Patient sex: M
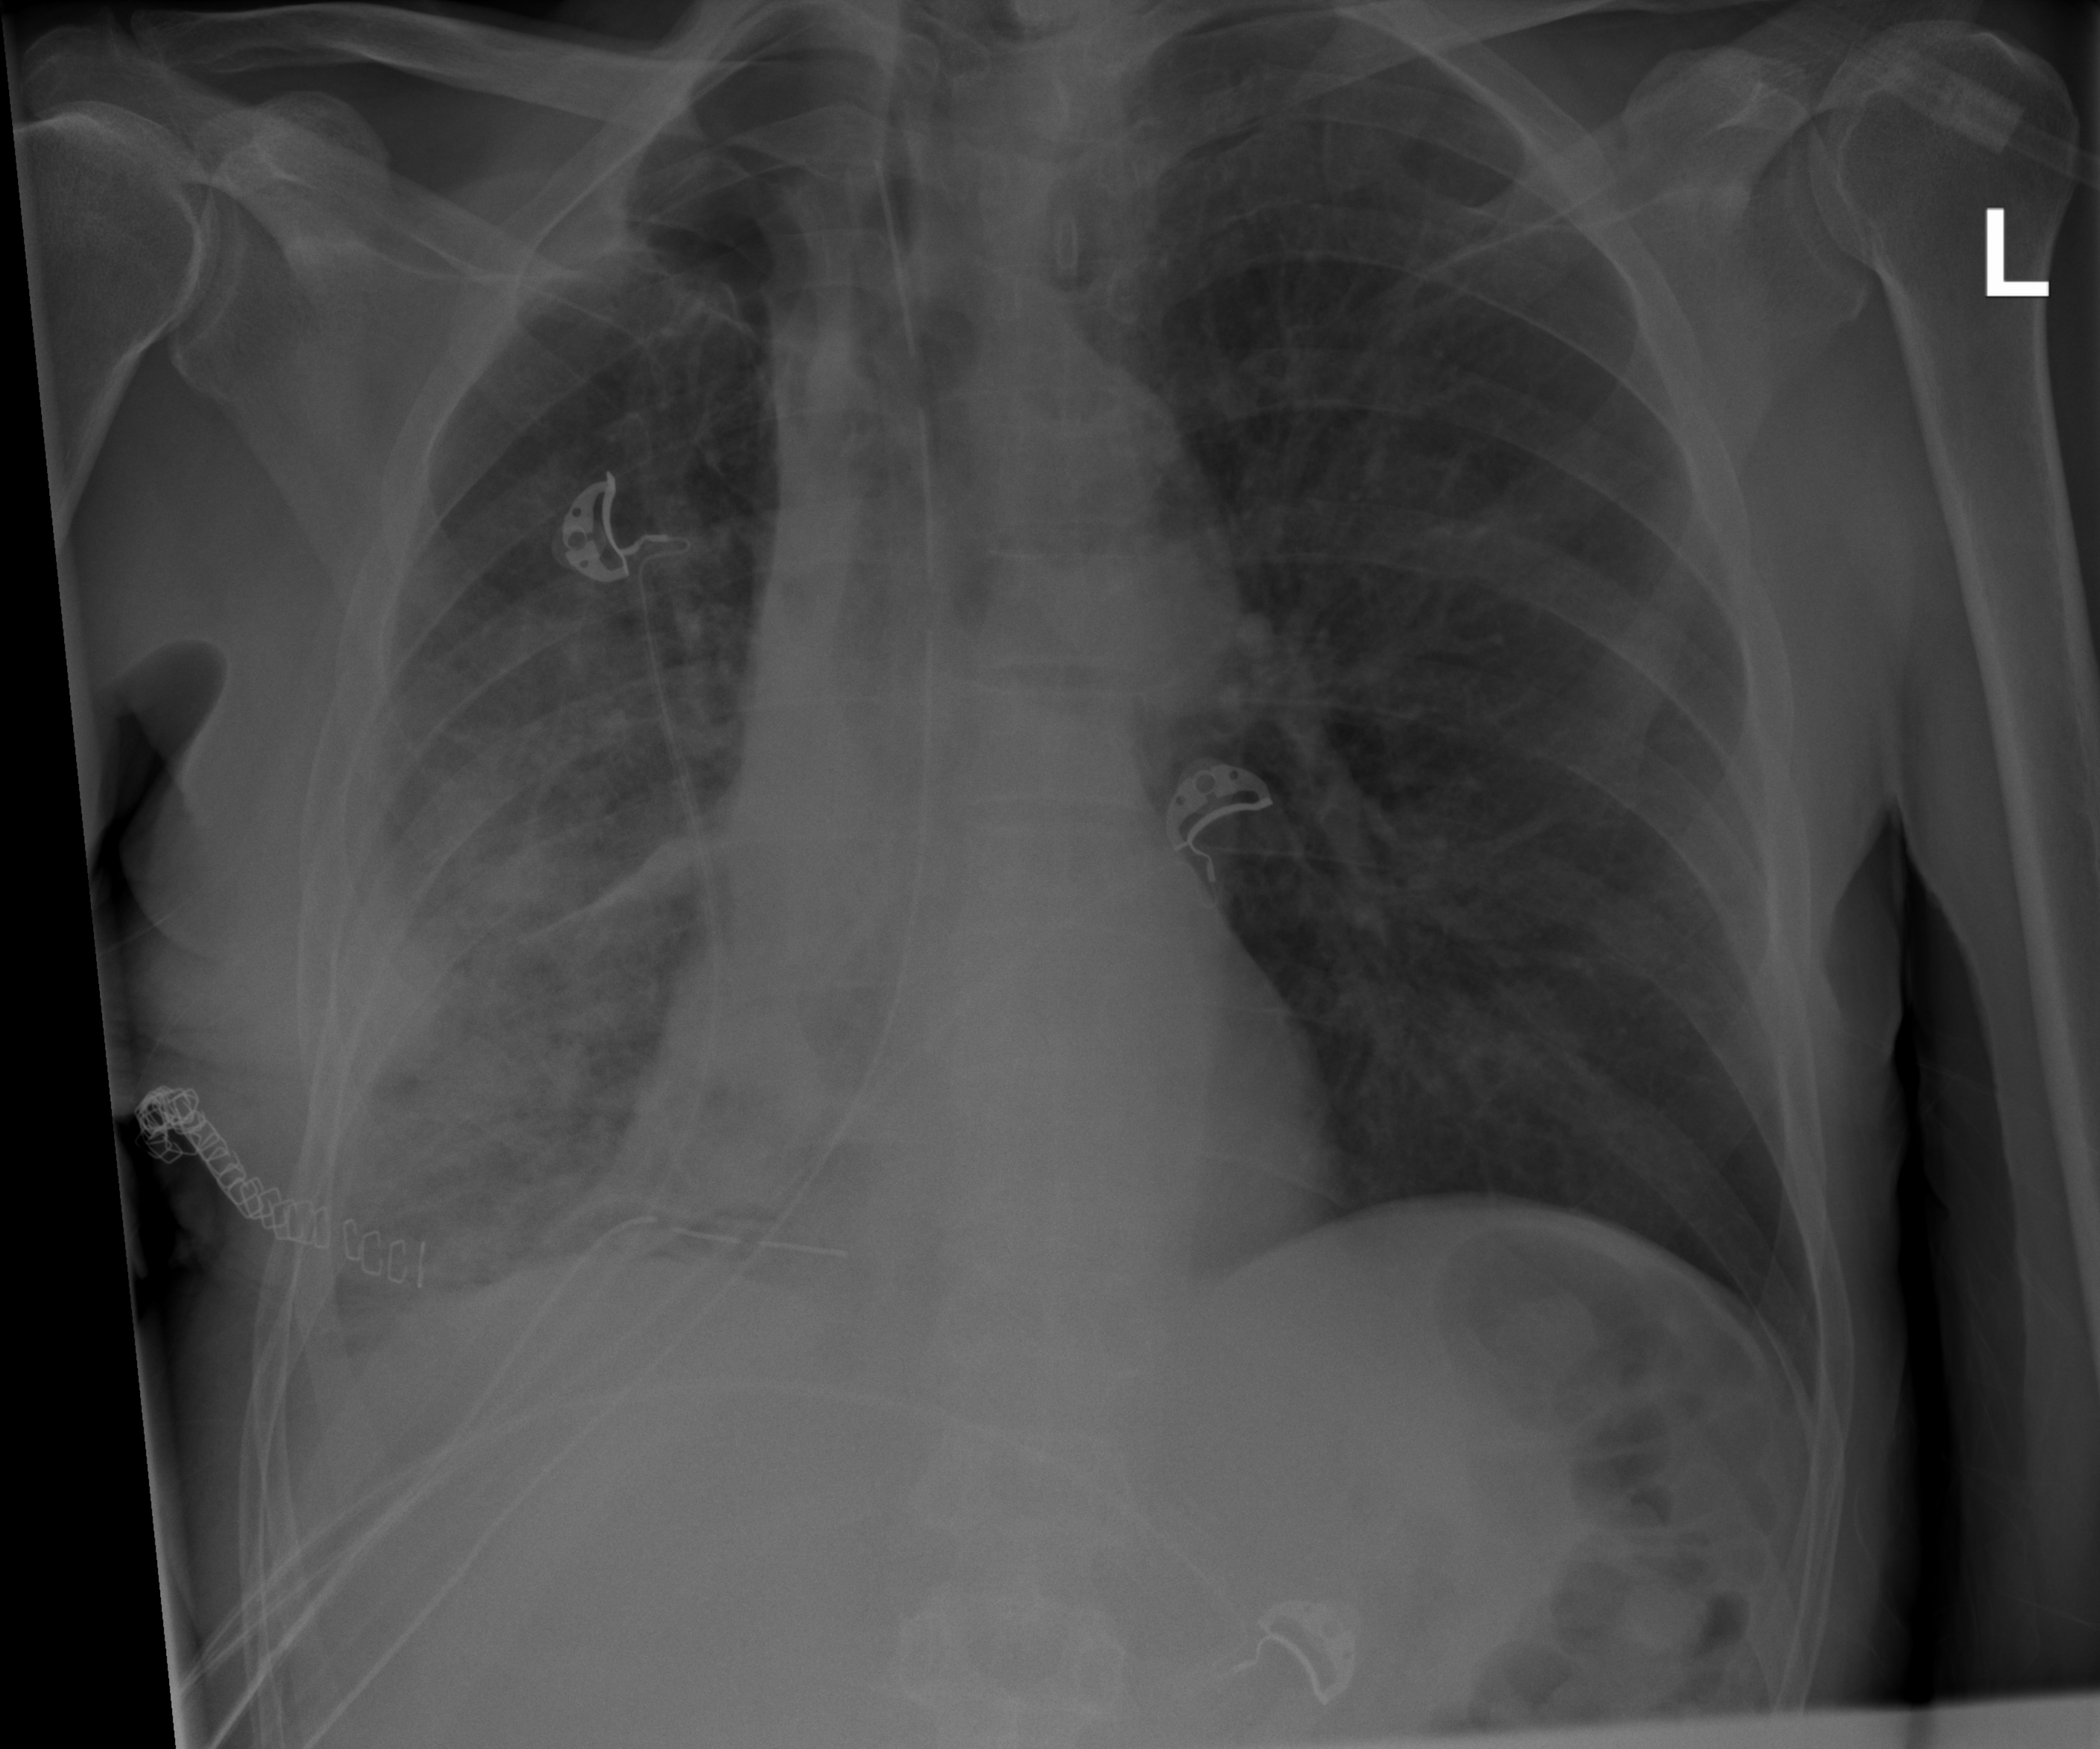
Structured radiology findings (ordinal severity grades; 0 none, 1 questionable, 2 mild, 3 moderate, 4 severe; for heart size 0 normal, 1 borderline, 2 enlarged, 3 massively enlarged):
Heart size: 0
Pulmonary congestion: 0
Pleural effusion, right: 1
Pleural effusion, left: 0
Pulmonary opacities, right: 3
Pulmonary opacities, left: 0
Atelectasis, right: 3
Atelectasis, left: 0